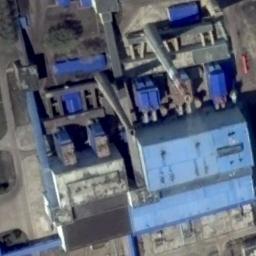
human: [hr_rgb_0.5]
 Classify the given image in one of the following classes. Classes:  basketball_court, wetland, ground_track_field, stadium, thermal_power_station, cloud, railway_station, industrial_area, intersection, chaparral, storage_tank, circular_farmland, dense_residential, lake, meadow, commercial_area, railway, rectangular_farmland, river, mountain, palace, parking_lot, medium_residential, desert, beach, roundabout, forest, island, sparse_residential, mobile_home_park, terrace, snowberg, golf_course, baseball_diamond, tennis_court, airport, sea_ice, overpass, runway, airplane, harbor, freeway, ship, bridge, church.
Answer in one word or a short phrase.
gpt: thermal_power_station